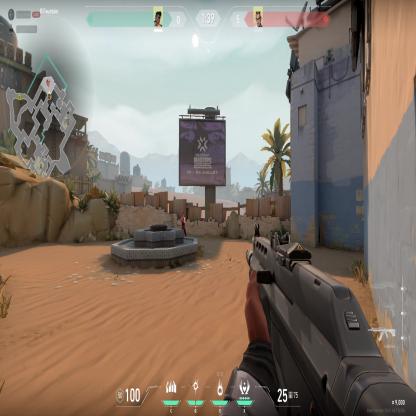
Label: enemy